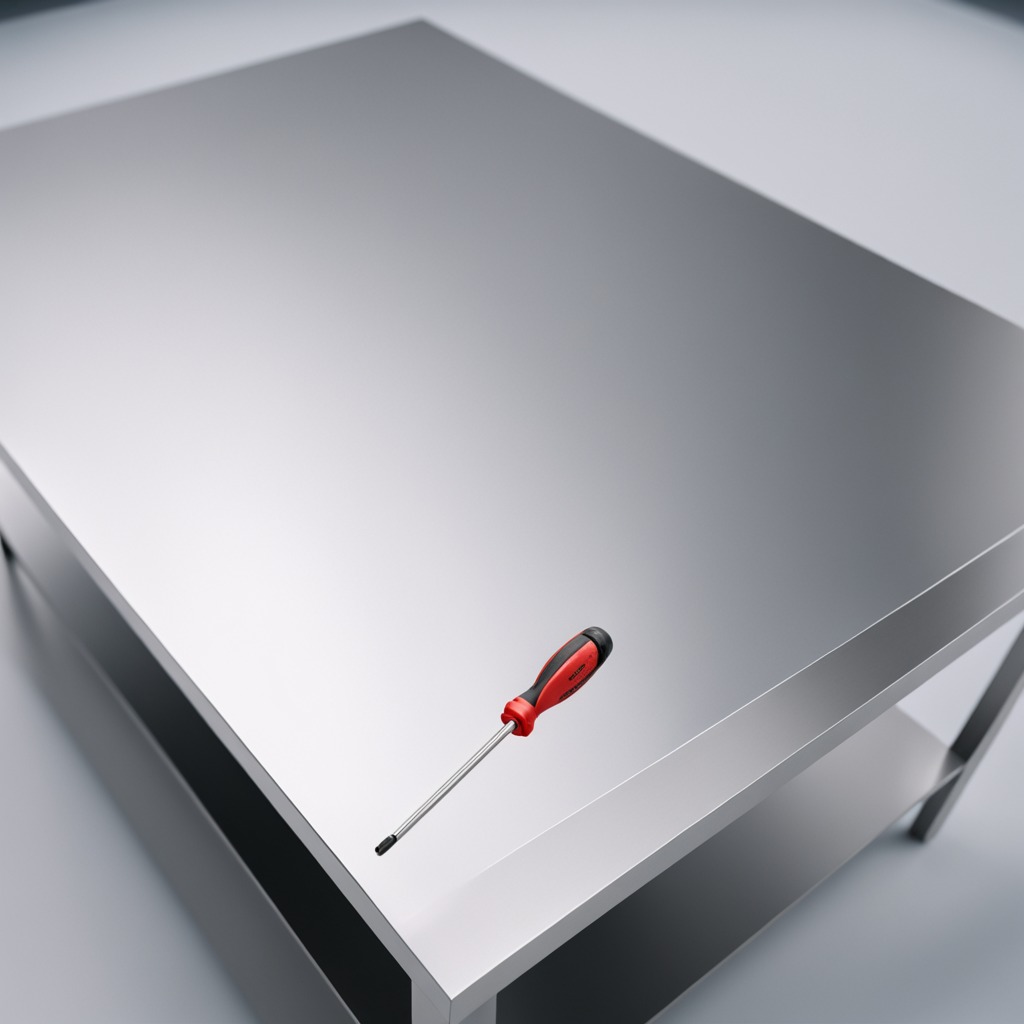
A screwdriver is lying on a stainless steel table in a high-end prototyping lab.